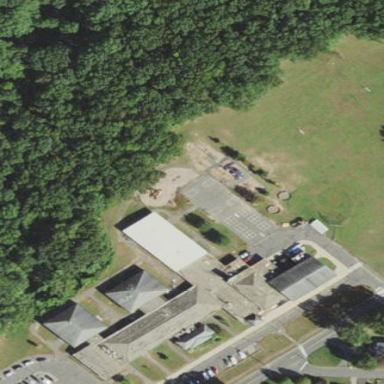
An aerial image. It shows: School.